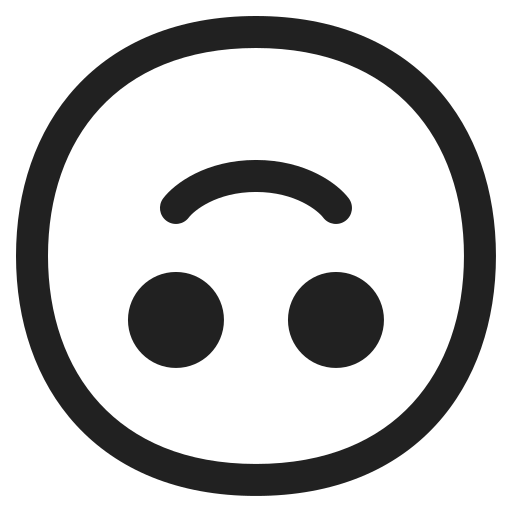
upside down face high contrast